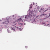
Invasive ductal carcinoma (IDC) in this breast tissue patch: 0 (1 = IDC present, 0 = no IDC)